Aerial crown-view tile of a tropical tree (Barro Colorado Island, Panama), acquired 20250715:
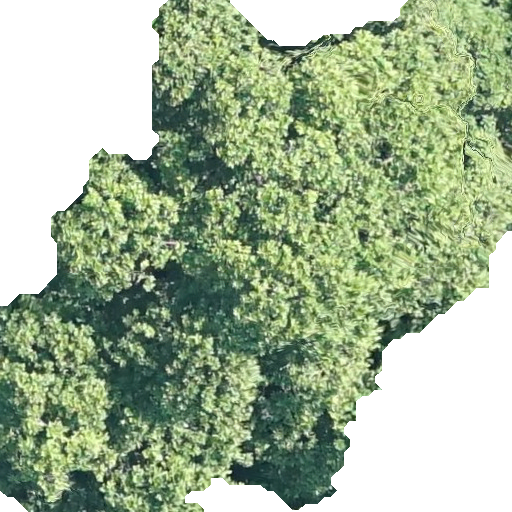
Species: Anacardium excelsum
GBIF accepted scientific name: Anacardium excelsum
Crown area: 301.234 m²